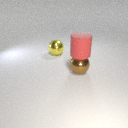
large brown metal sphere below large red rubber cylinder